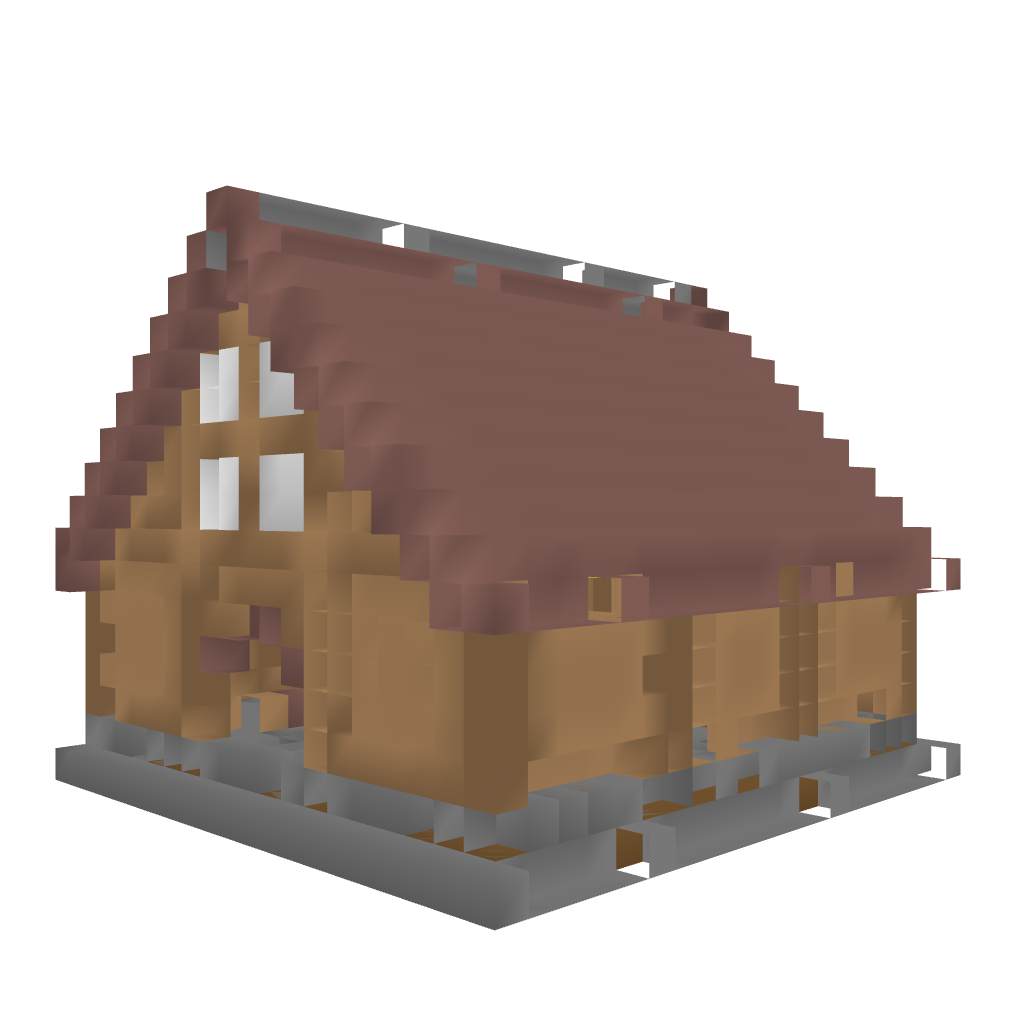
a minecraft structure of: Barn_Large high quality